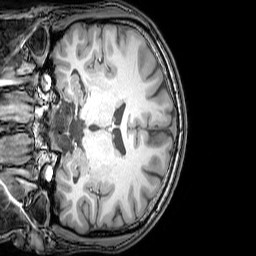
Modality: T1w
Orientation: coronal
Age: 26
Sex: male
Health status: healthy
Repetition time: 0.081 s
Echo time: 0.037 s